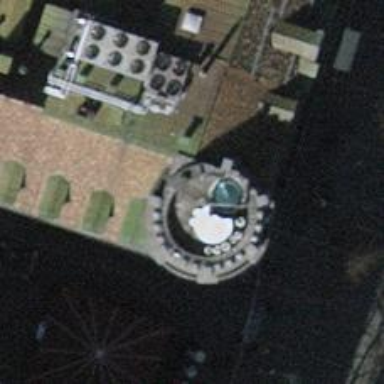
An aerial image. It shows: Café.